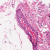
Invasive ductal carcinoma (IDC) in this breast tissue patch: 0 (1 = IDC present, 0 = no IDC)